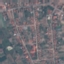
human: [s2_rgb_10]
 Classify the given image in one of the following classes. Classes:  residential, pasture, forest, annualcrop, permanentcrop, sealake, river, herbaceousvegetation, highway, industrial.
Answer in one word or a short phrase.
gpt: Residential